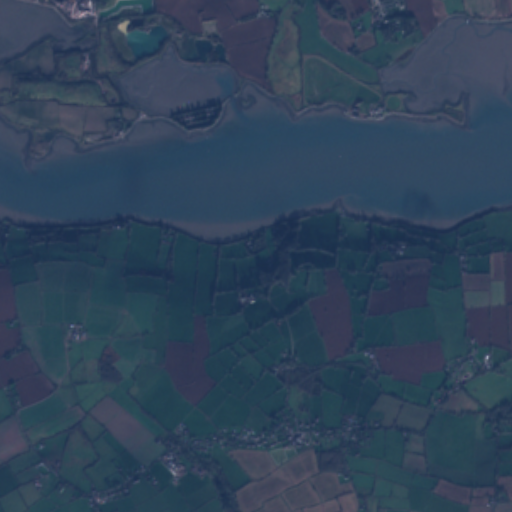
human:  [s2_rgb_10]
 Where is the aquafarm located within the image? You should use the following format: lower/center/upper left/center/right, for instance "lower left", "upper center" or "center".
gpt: The aquafarm is located in the upper center of the image.
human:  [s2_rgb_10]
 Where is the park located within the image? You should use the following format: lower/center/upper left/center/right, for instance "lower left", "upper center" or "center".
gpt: The park is located in the lower left of the image.
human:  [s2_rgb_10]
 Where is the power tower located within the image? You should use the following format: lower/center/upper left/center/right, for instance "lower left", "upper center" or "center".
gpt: The power tower is located in the upper left of the image.
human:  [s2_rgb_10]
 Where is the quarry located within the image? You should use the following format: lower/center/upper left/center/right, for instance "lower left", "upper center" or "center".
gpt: The quarry is located in the upper left of the image.
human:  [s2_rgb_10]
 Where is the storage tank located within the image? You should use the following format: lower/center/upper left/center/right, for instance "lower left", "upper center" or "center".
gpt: The storage tank is located in the lower center of the image.
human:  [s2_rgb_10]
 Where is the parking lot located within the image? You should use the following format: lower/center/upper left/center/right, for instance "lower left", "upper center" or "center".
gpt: There is no parking lot in the image.